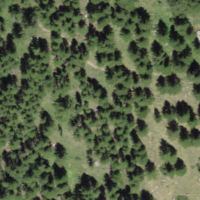
EUNIS habitat code: 44
Species observed at this site:
Larix decidua
Campanula barbata